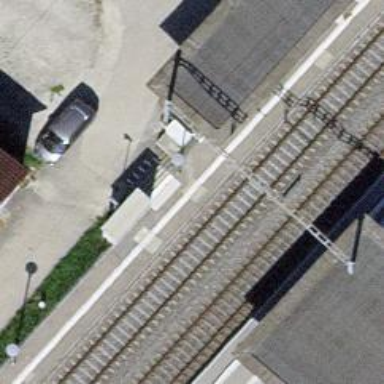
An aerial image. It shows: Railway halt station for public transport.